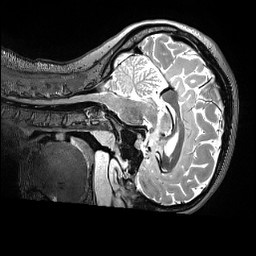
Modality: T2w
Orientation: sagittal
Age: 23
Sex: female
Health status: healthy
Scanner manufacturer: siemens
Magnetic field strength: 3 T
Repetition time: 3.2 s
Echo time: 0.563 s